A time-domain waveform of one vibration snapshot from a rolling-element bearing is shown. What is the most likely bearing condition (normal, inner_race, outer_race, ball)?
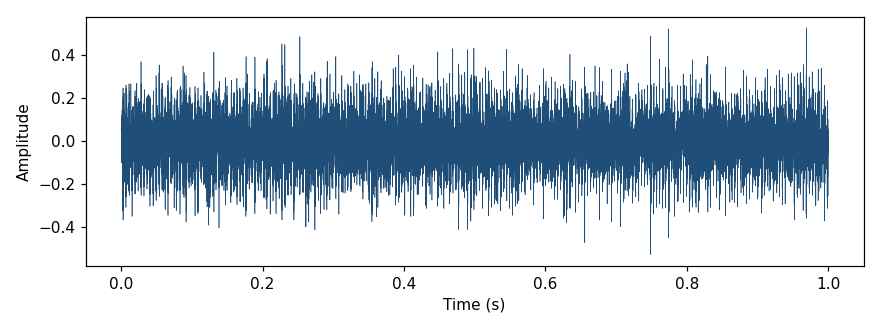
Answer: outer_race